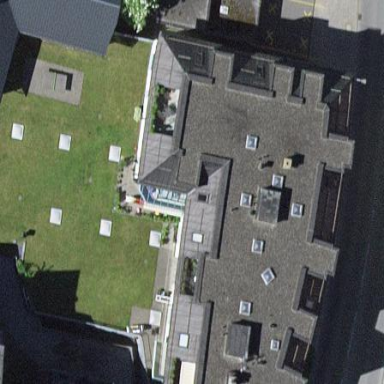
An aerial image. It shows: Commercial building.